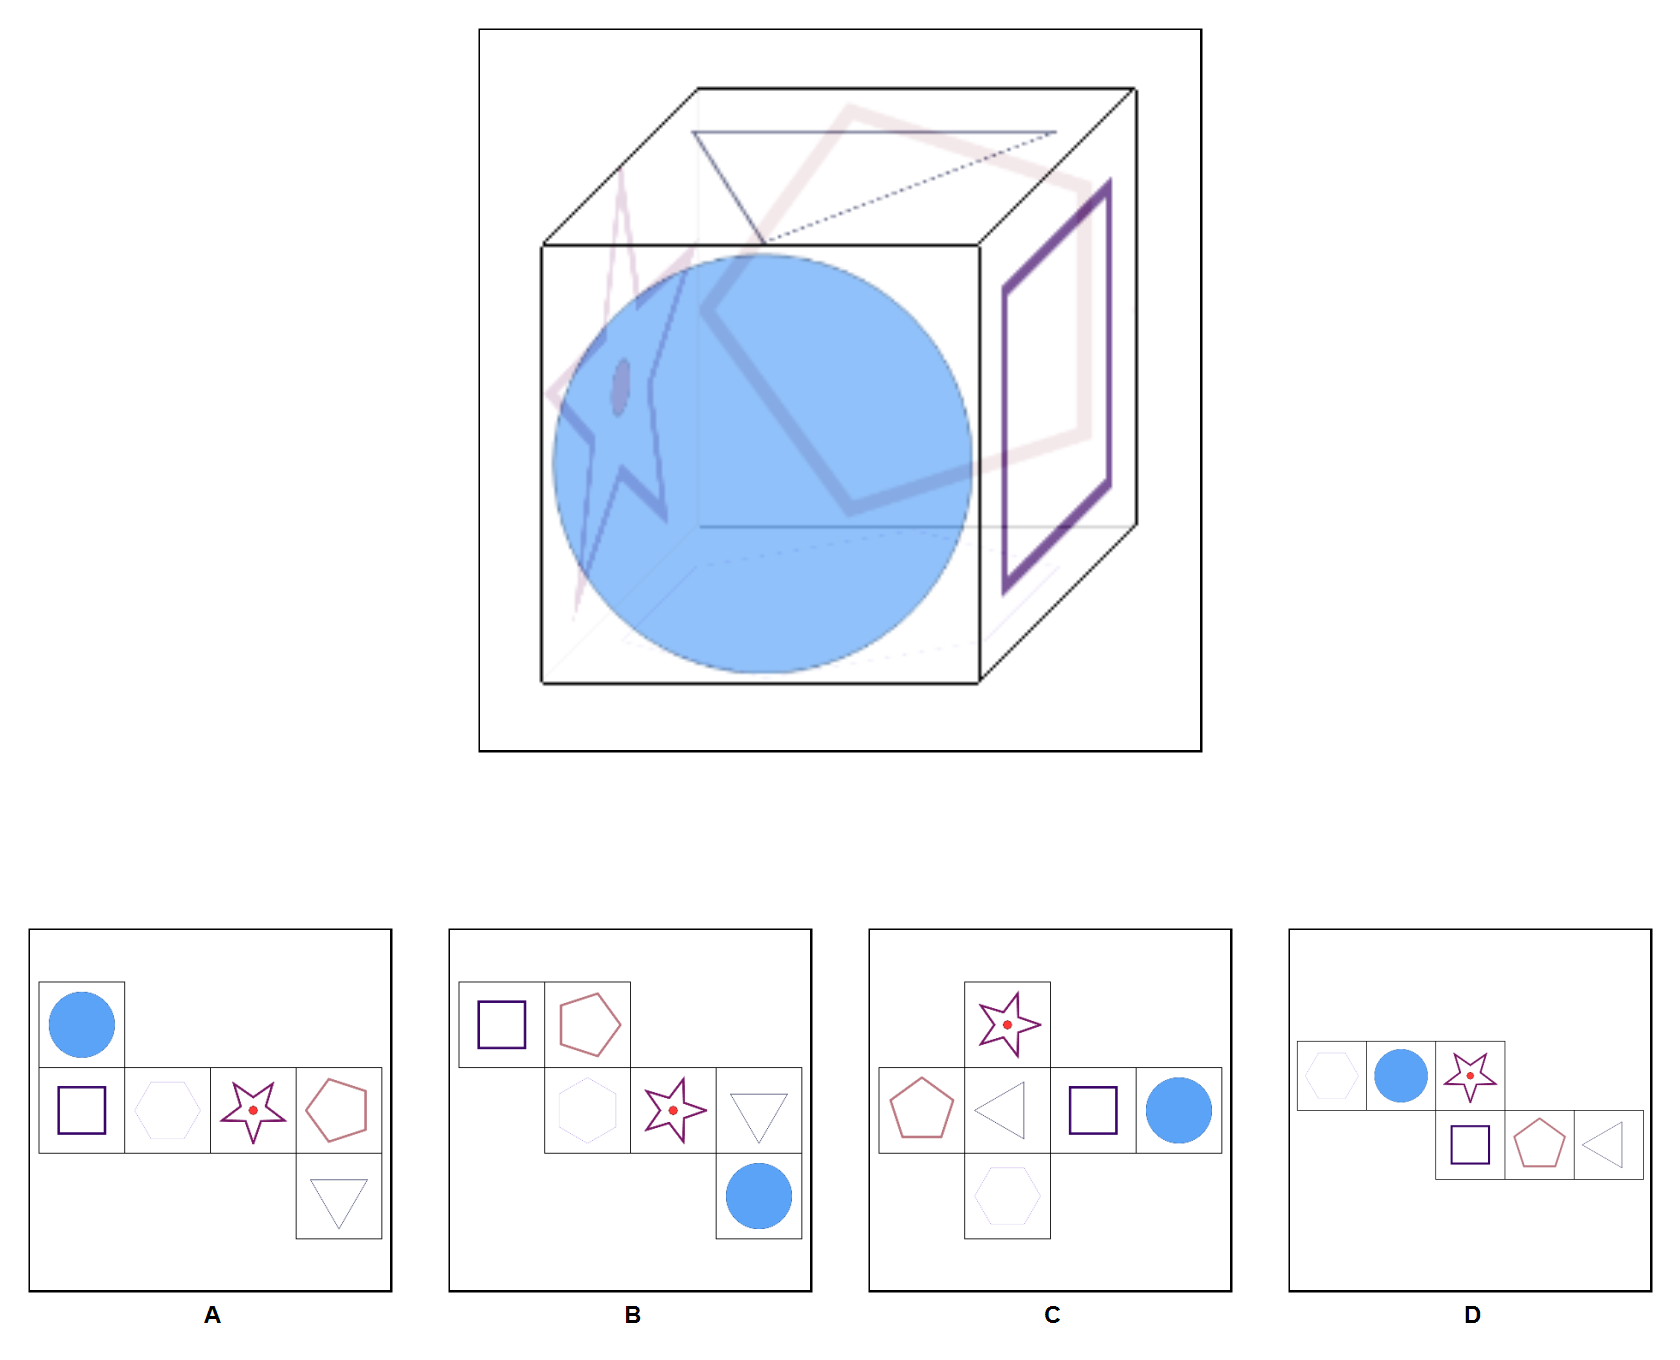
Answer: B